Interaction volume radius: 5 \u00c5
Interaction volume height: 30 \u00c5
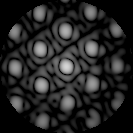
Disorder parameter: 0.2052